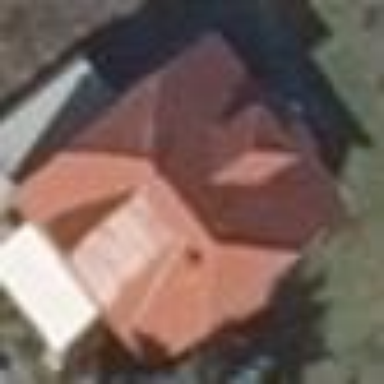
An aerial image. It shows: Detached building with half-hipped roof.